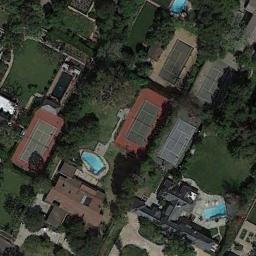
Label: tennis_court